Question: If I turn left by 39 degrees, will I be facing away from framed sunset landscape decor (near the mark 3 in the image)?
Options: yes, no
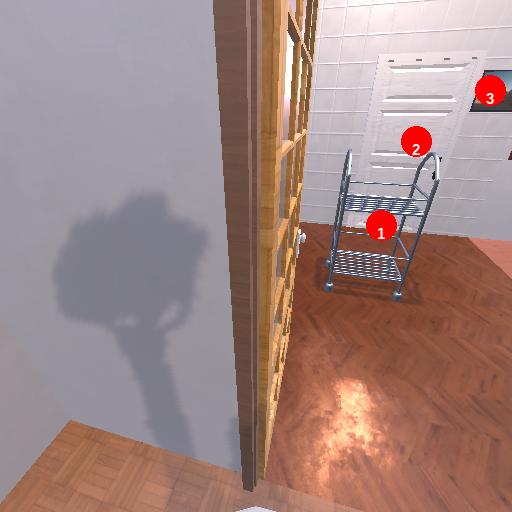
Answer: yes